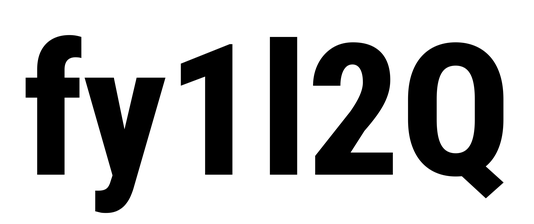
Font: Roboto_Condensed_ExtraBold